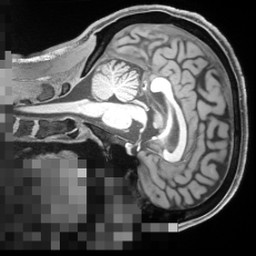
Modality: T1w
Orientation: sagittal
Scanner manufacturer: siemens
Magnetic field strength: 3 T
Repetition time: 2.55 s